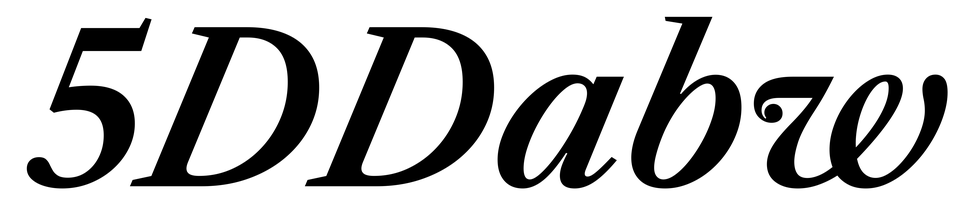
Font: LibreCaslonText-Italic_SemiBold_Italic